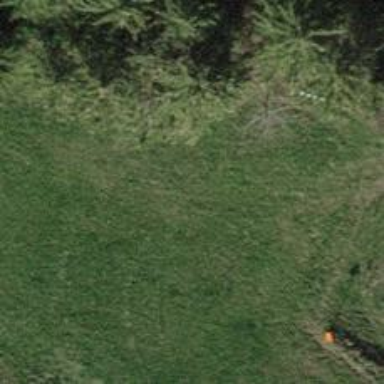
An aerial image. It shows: Pipeline marker.